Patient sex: M
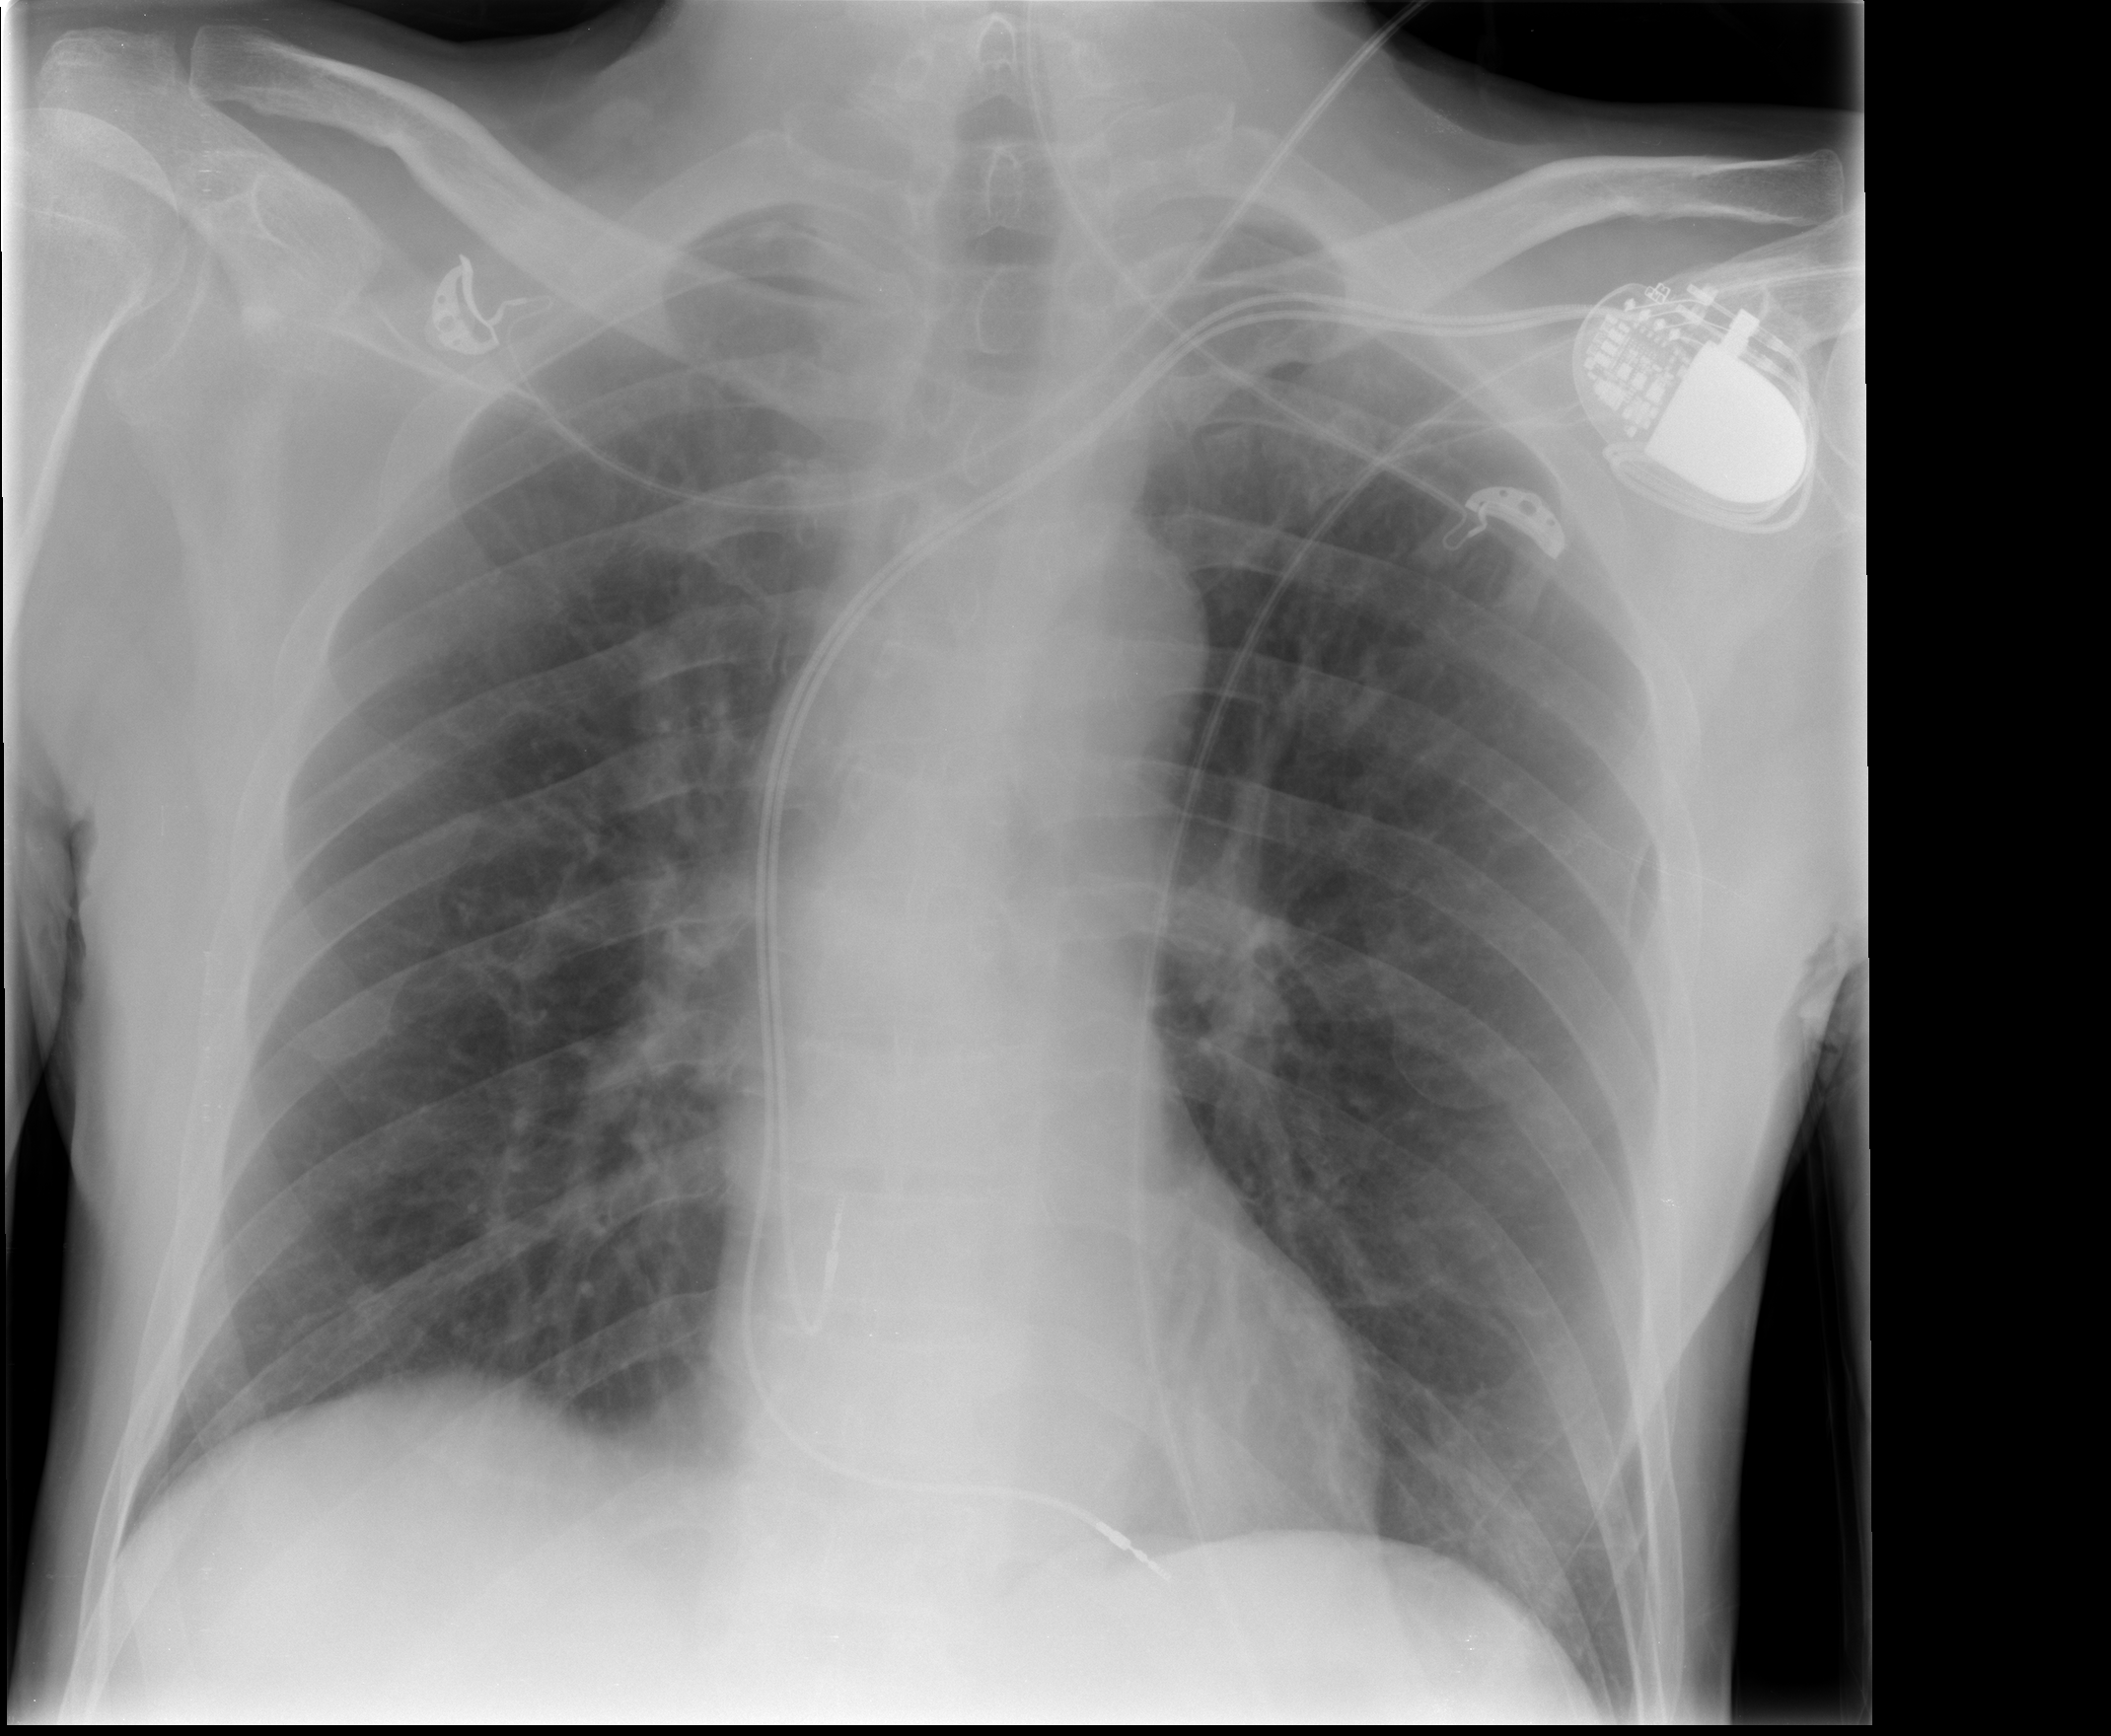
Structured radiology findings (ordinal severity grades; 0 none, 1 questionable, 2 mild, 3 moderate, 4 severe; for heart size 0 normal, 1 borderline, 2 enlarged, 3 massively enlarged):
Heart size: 0
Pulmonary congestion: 0
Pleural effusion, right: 0
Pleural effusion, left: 0
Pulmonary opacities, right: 0
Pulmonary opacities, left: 1
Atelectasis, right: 0
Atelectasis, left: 0